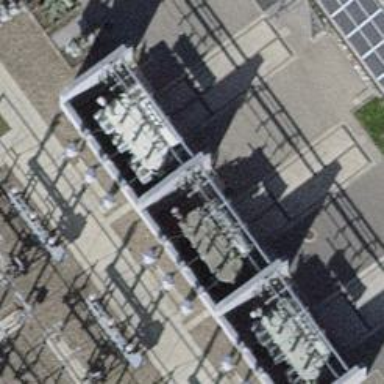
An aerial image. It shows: Outdoor transformer.